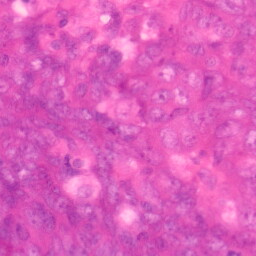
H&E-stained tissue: Colon